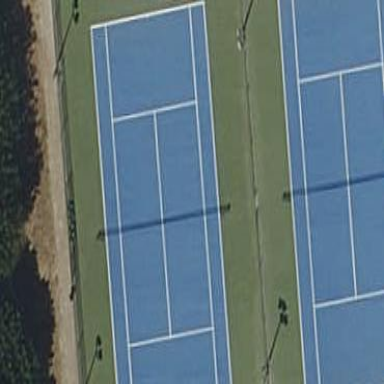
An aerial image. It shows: Tennis court in leisure pitch.